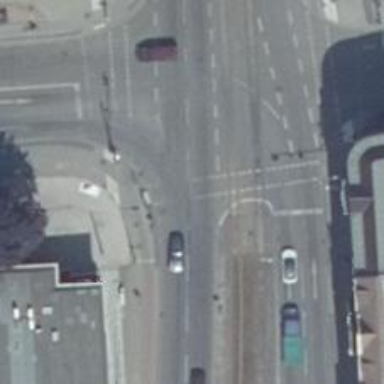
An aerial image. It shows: Crossing with traffic signals.